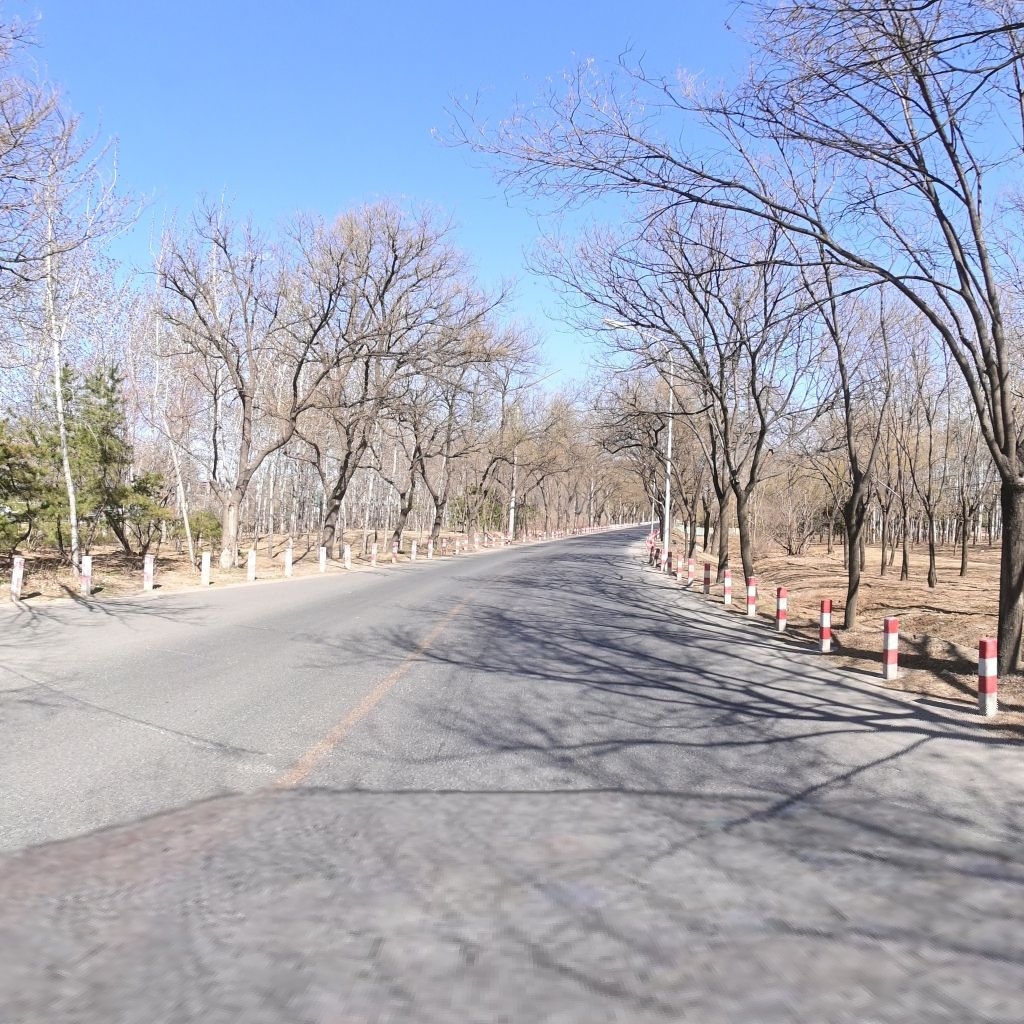
Region: Chaoyang
Road damage annotations: transverse patch